Interaction volume radius: 5 \u00c5
Interaction volume height: 25 \u00c5
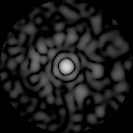
Disorder parameter: 0.8346